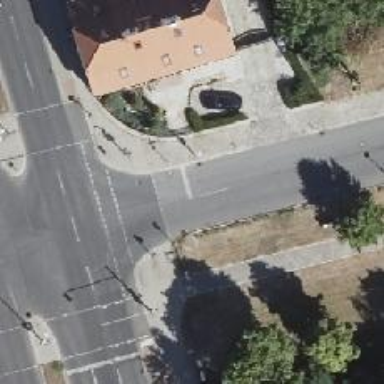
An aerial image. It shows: Road with traffic signals.